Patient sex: F
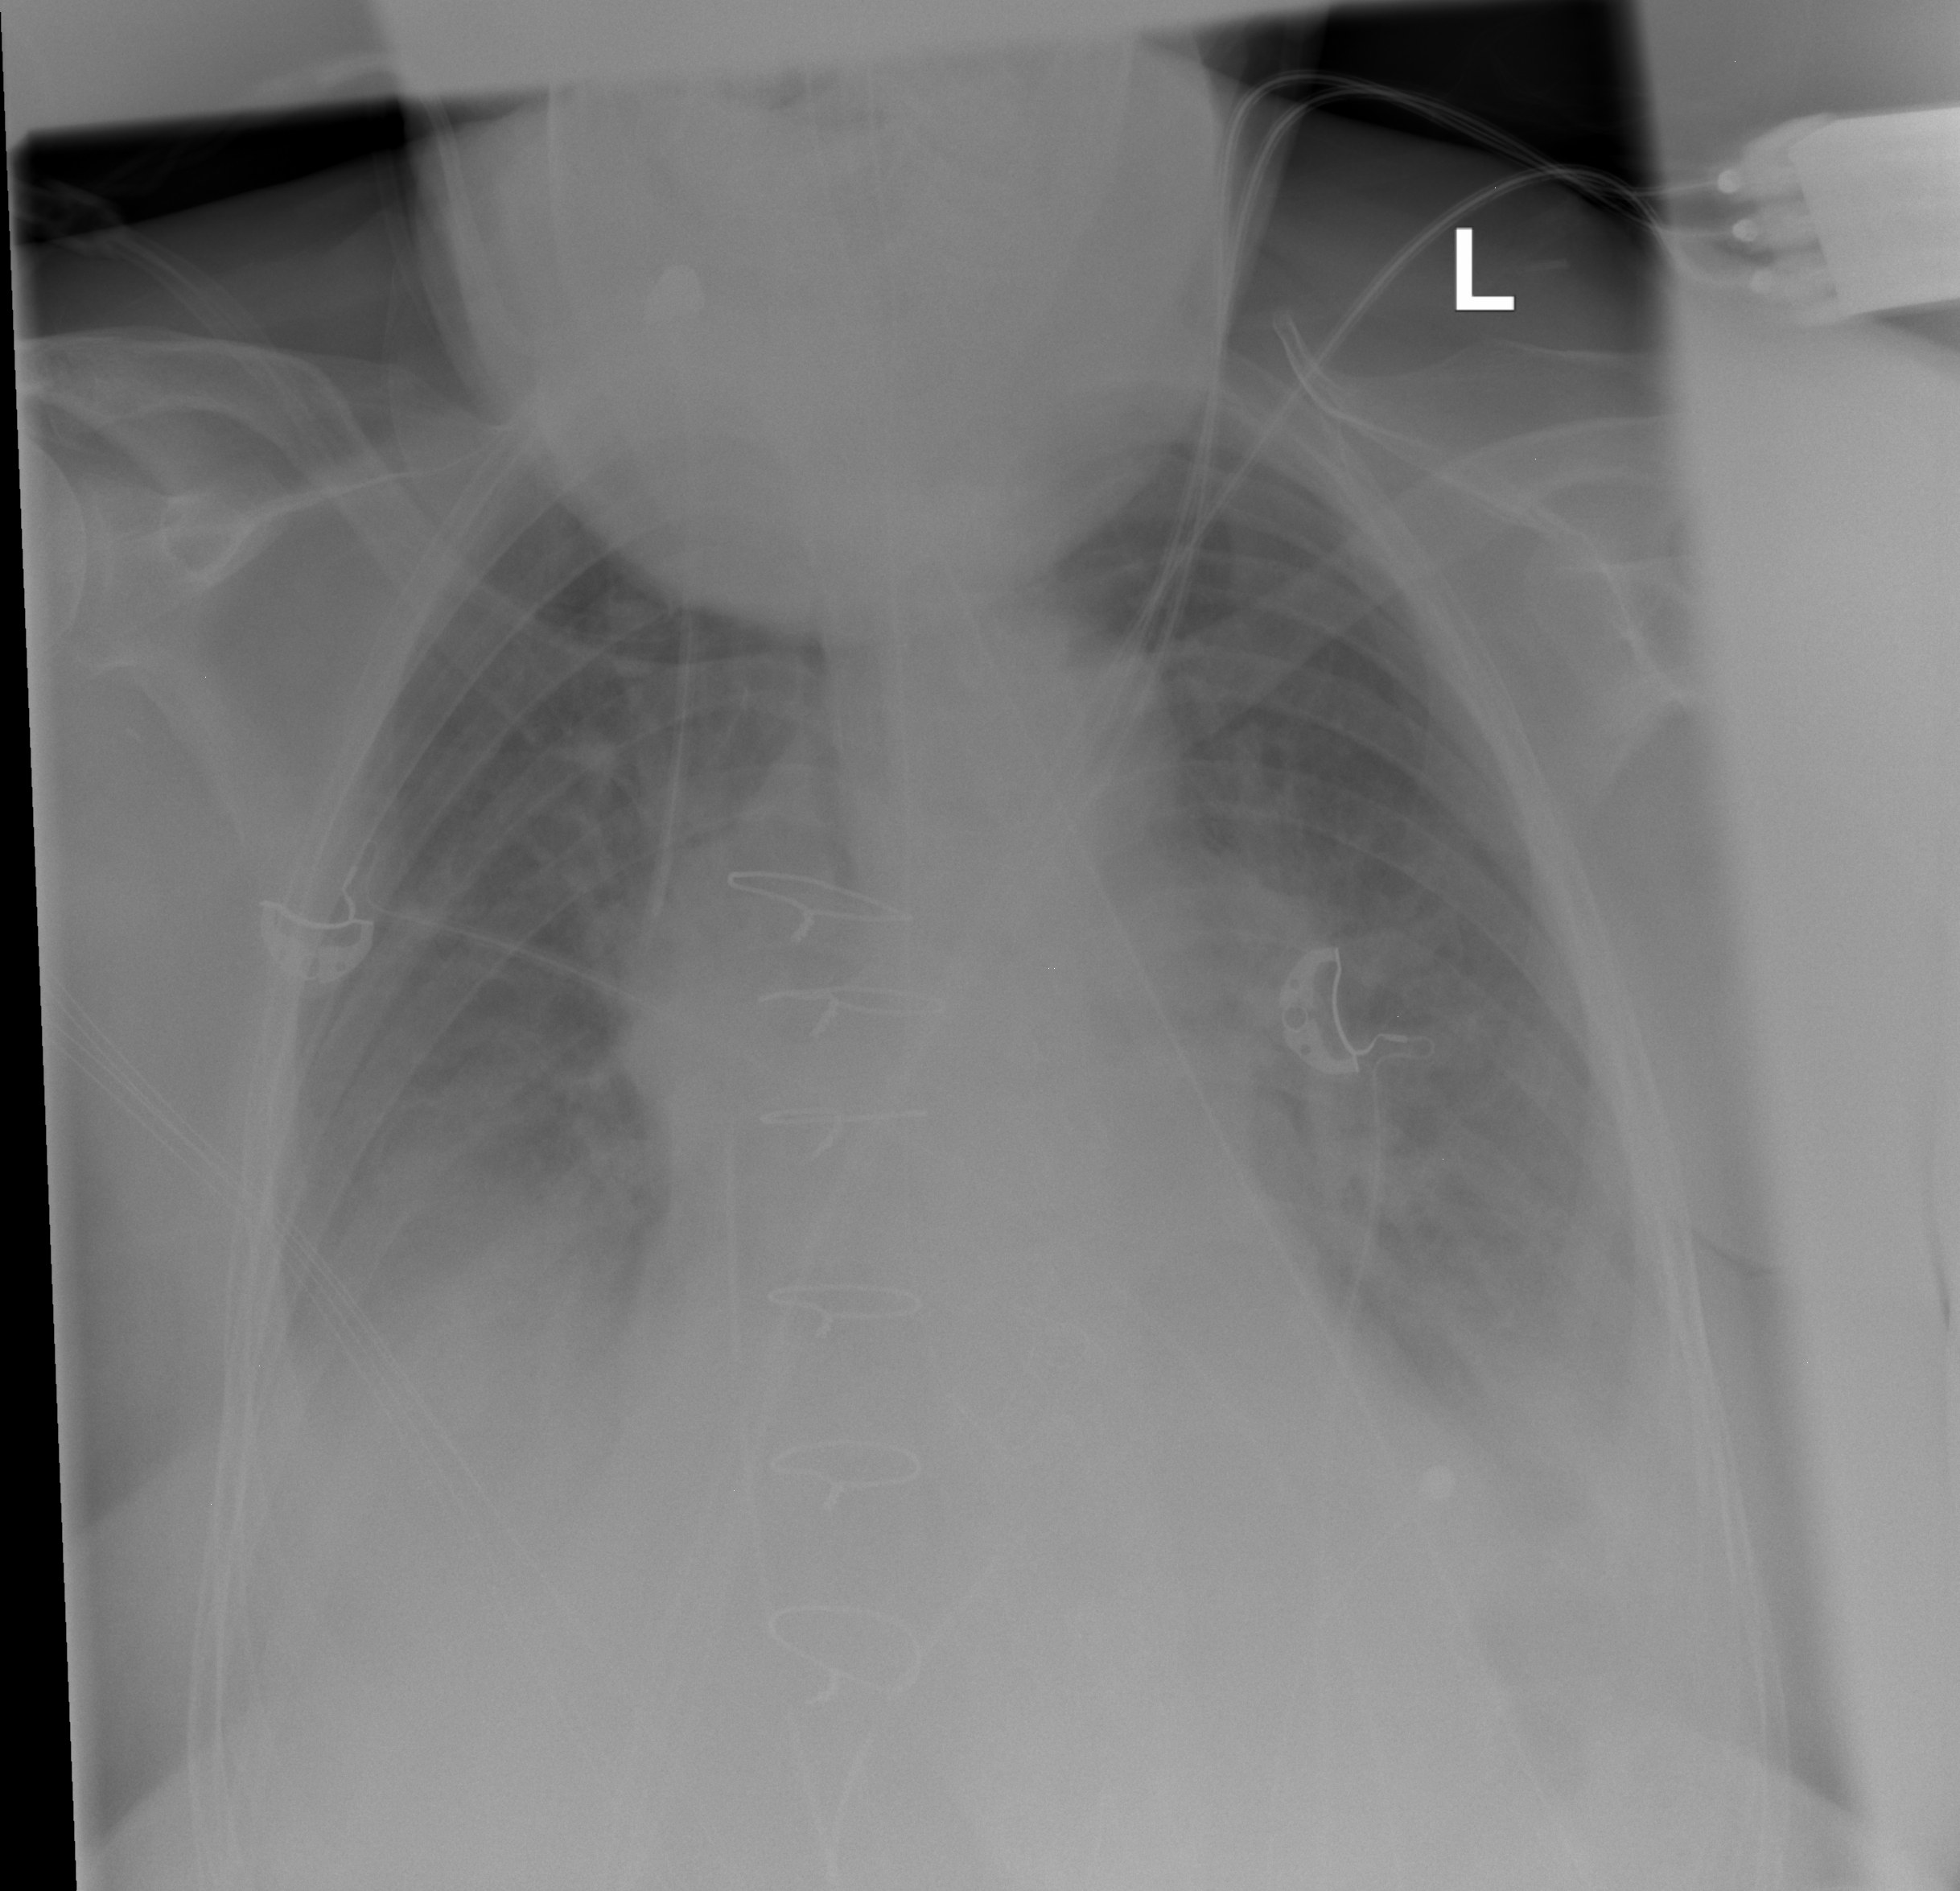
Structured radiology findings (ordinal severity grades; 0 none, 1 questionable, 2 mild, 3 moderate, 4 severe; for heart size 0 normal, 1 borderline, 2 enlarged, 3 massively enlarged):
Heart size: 2
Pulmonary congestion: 2
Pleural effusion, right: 2
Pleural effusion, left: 2
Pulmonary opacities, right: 0
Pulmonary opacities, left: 0
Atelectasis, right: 2
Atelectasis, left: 2